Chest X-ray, PA view. Patient: 59 years old, sex M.
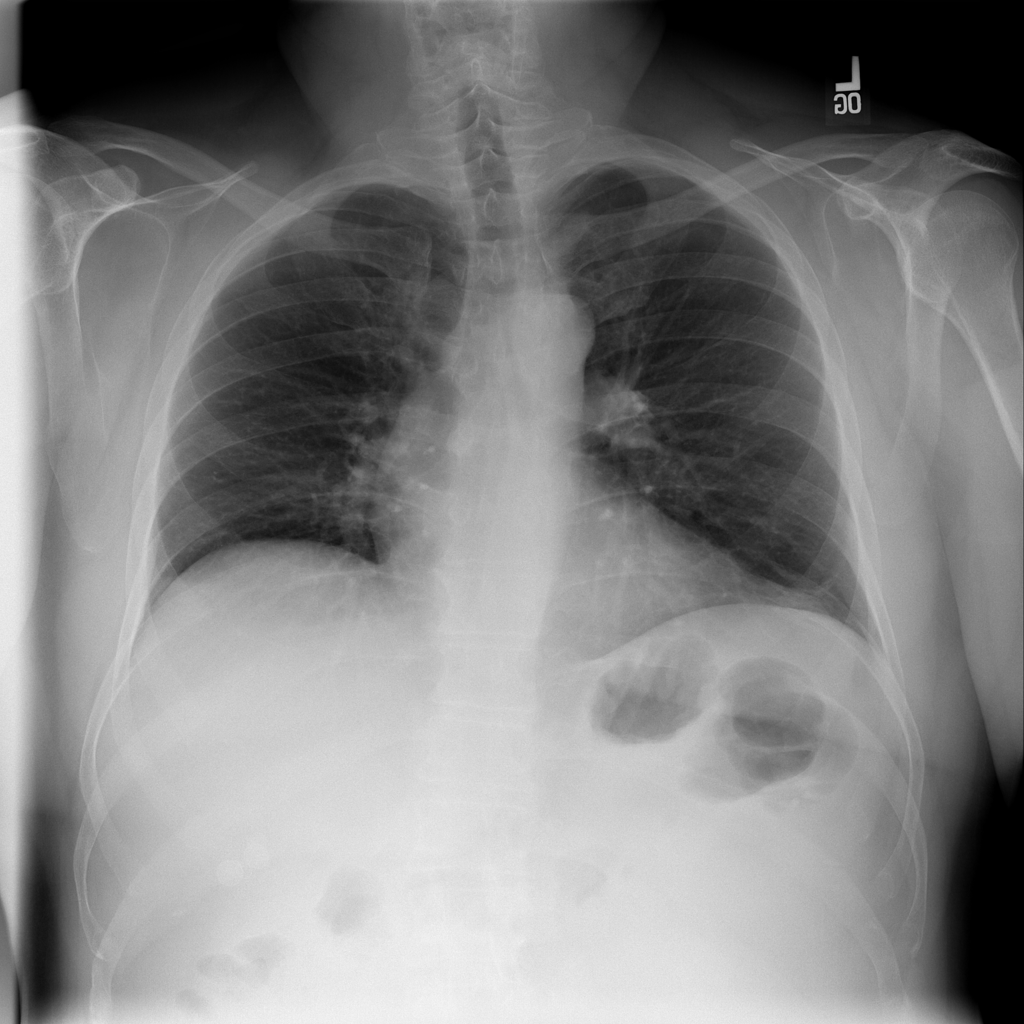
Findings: No Finding